Interaction volume radius: 5 \u00c5
Interaction volume height: 25 \u00c5
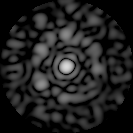
Disorder parameter: 0.7363